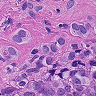
Metastatic tissue present: yes